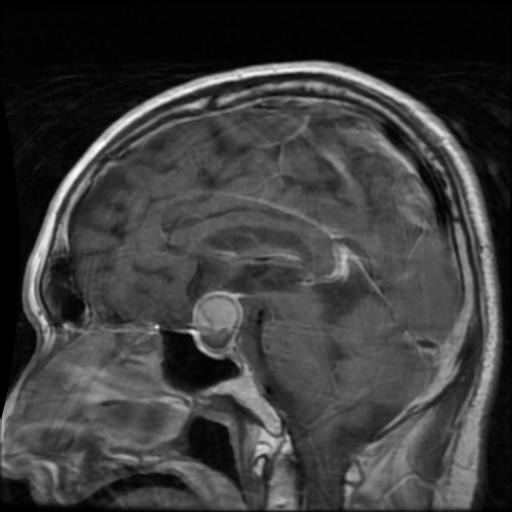
Label: pituitary